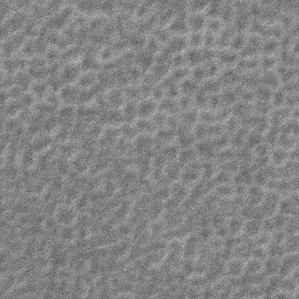
Label: frost